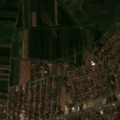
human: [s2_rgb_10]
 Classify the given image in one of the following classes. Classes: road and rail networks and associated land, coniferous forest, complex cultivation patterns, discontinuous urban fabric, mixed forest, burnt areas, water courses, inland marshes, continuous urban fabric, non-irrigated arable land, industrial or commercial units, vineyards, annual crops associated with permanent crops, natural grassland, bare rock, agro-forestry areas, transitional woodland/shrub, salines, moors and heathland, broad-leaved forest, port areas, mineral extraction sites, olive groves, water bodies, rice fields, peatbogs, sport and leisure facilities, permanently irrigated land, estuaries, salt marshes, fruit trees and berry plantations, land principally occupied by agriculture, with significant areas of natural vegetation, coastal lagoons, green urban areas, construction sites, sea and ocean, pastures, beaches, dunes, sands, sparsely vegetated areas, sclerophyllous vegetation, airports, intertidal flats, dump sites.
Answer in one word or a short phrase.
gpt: discontinuous urban fabric, non-irrigated arable land, inland marshes